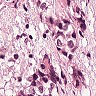
Metastatic tissue present: yes